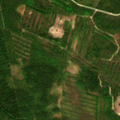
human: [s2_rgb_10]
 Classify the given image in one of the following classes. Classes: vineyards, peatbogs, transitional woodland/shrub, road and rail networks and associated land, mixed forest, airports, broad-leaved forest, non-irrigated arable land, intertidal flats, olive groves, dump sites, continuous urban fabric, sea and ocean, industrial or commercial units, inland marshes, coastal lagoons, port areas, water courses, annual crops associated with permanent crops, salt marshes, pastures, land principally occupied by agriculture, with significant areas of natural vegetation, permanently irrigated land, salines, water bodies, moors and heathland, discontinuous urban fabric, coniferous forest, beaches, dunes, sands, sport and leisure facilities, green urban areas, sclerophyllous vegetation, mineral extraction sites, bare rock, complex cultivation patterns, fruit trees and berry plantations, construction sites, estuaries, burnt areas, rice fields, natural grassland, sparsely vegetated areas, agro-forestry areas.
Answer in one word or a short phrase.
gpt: coniferous forest, mixed forest, transitional woodland/shrub